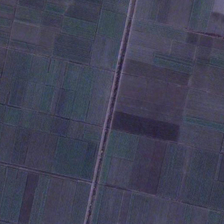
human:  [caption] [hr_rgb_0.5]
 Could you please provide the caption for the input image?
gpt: many pieces of farmlands are together .

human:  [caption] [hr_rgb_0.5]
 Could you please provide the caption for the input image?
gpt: many pieces of farmlands are together .

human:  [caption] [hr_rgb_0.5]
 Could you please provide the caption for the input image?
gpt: many pieces of farmlands are together .

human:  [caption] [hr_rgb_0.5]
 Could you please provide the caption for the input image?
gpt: many pieces of farmlands are together .

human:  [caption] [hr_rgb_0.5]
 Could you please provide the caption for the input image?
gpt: many pieces of farmlands are together .